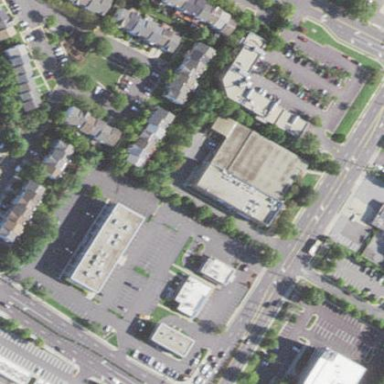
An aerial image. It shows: Retail area.